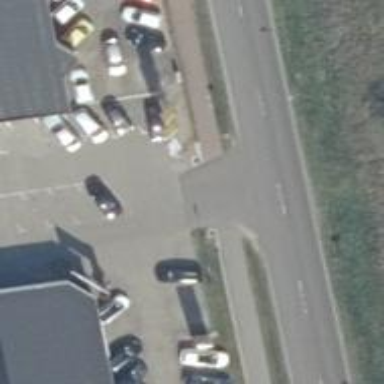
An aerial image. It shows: Road serving as parking aisle.